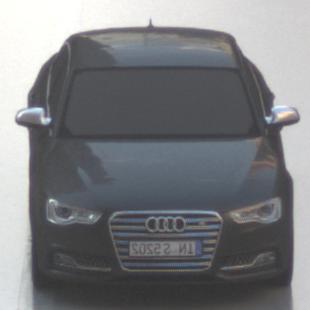
Make: Audi
Model: S5
Detailed model: F5
Model produced from: 2016
Model produced until: 2019
Doors: 2
Color: gray
Road condition: wet road
Daytime: sunrise or sunset
Contrast: low contrast